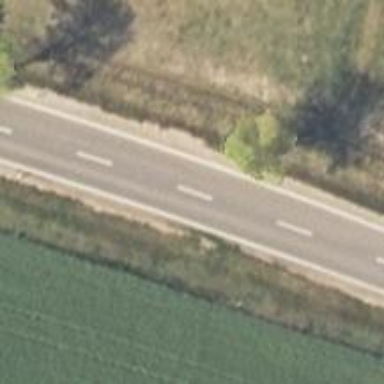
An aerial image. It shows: Secondary road with asphalt surface.